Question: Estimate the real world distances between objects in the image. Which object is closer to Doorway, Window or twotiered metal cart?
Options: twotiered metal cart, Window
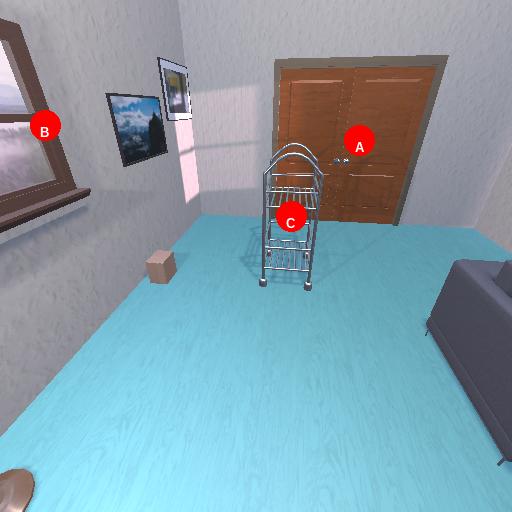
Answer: twotiered metal cart